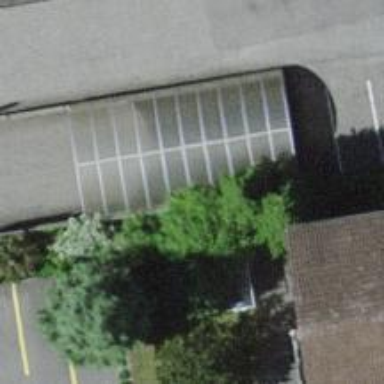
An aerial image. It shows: Parking area.